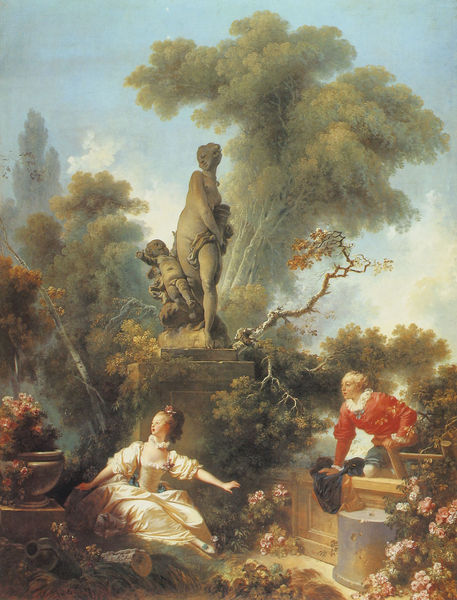
Titel: Die Eroberung
Künstler: Jean - Honoré Fragonard
Institution: New York, The Frick Collection
Schlagwörter: baum, gemälde, hand, himmel, mann, weiß, wolken, bäume, grün, menschen, mädchen, äste, blume, blumen, frau, kleid, licht, blüten, dame, park, rot, wolke, barock, blass, sockel, bild, ast, natur, zweige, busch, büsche, sonne, figur, kind, paar, pflanzen, rokoko, brunnen, engel, garten, krug, skulptur, statue, adlig, blumentopf, liebe, laufen, mauer, romantik, angst, leiter, junge, flucht, spiel, treffen, kapitell, liebespaar, jüngling, stelldichein, venus, putti, klettern, verbrechen, bäme